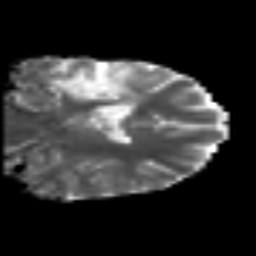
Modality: MD
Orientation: coronal
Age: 47
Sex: female
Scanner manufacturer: siemens
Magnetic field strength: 3 T
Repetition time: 6.1 s
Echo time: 0.101 s